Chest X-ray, AP view. Patient: 50 years old, sex M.
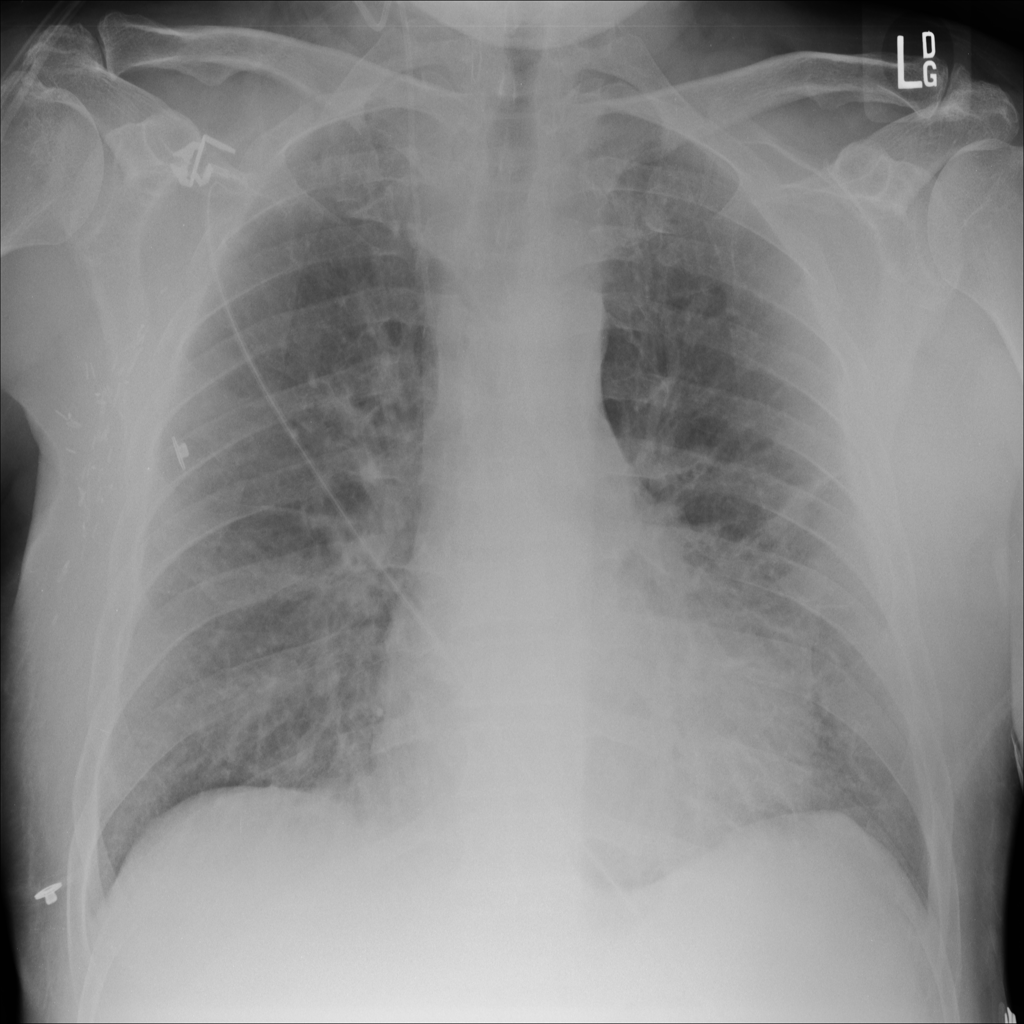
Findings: Edema